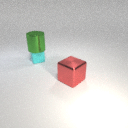
small cyan rubber cube below large green metal cylinder